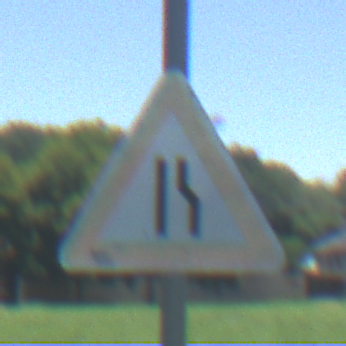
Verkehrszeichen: EinseitigVerengteFahrbahnRechts
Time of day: Midday
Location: Outdoor (Nature)
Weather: Clear
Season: Summer
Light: Natural